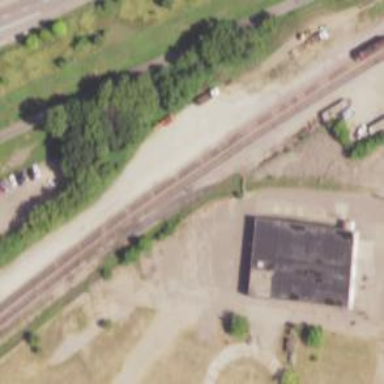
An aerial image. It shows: Abandoned railway spur.